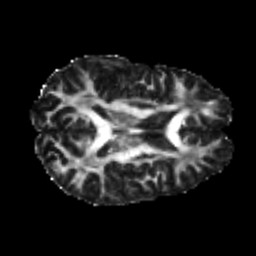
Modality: FA
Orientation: axial
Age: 20
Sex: male
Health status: healthy
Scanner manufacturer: philips
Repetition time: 7.476 s
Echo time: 0.08753 s